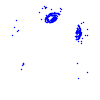
Particle: kaon